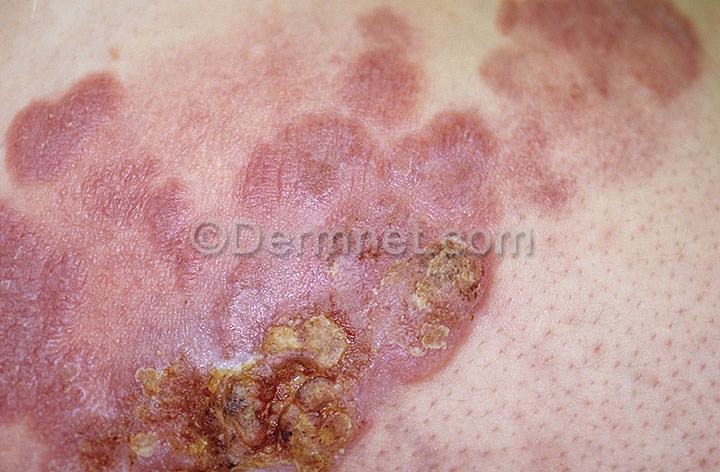
Disease: Actinic Keratosis Basal Cell Carcinoma and other Malignant Lesions